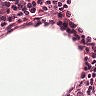
Metastatic tissue present: no